Aerial crown-view tile of a tropical tree (Barro Colorado Island, Panama), acquired 20250414:
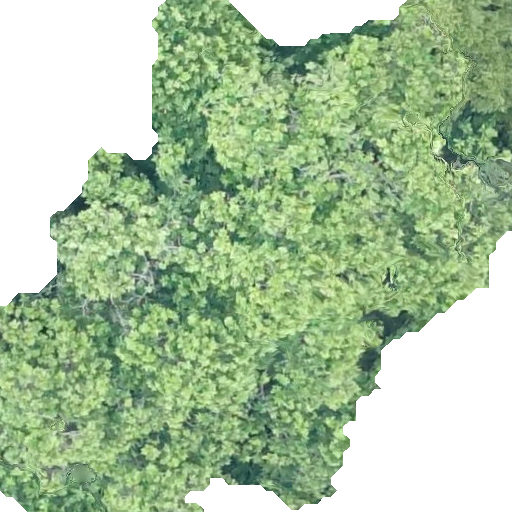
Species: Anacardium excelsum
GBIF accepted scientific name: Anacardium excelsum
Crown area: 301.234 m²